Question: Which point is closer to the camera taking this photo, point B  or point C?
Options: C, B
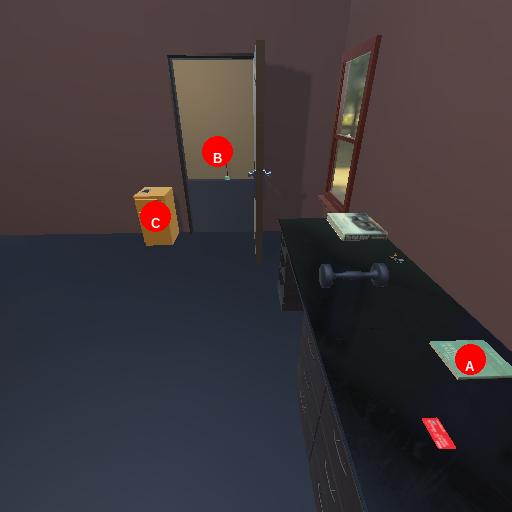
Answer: C